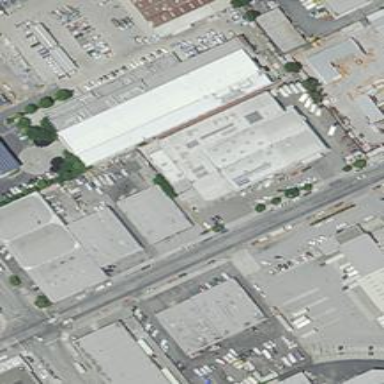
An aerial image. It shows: Industrial office.